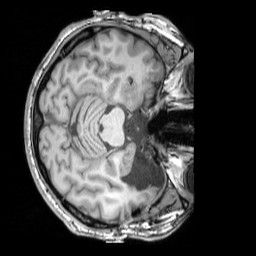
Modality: T1w
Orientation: axial
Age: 39
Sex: male
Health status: ill
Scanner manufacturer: siemens
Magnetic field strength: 3 T
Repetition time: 1.75 s
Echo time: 0.00418 s